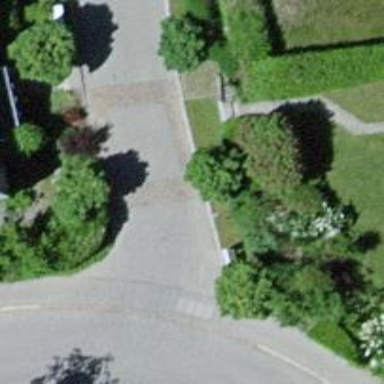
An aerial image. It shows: Traffic calming hump on the road.